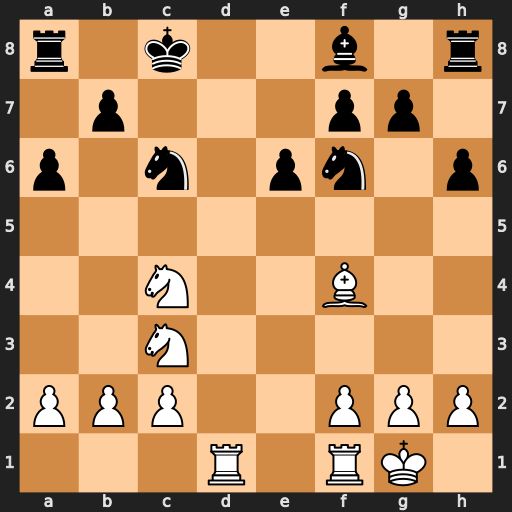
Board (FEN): r1k2b1r/1p3pp1/p1n1pn1p/8/2N2B2/2N5/PPP2PPP/3R1RK1
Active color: w
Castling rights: -
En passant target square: -
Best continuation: Nb6#